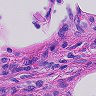
Metastatic tissue present: no